Aerial crown-view tile of a tropical tree (Barro Colorado Island, Panama), acquired 20250715:
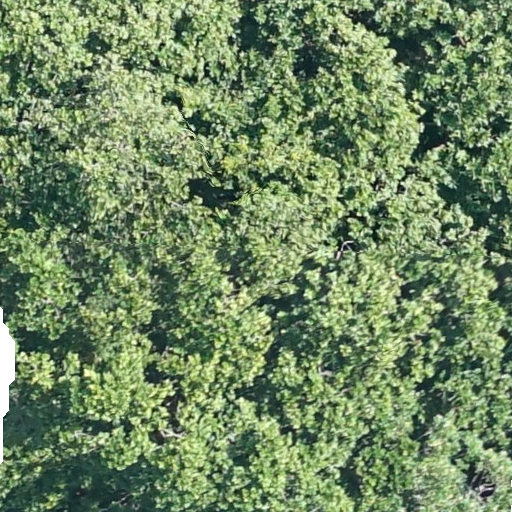
Species: Anacardium excelsum
GBIF accepted scientific name: Anacardium excelsum
Crown area: 629.17 m²